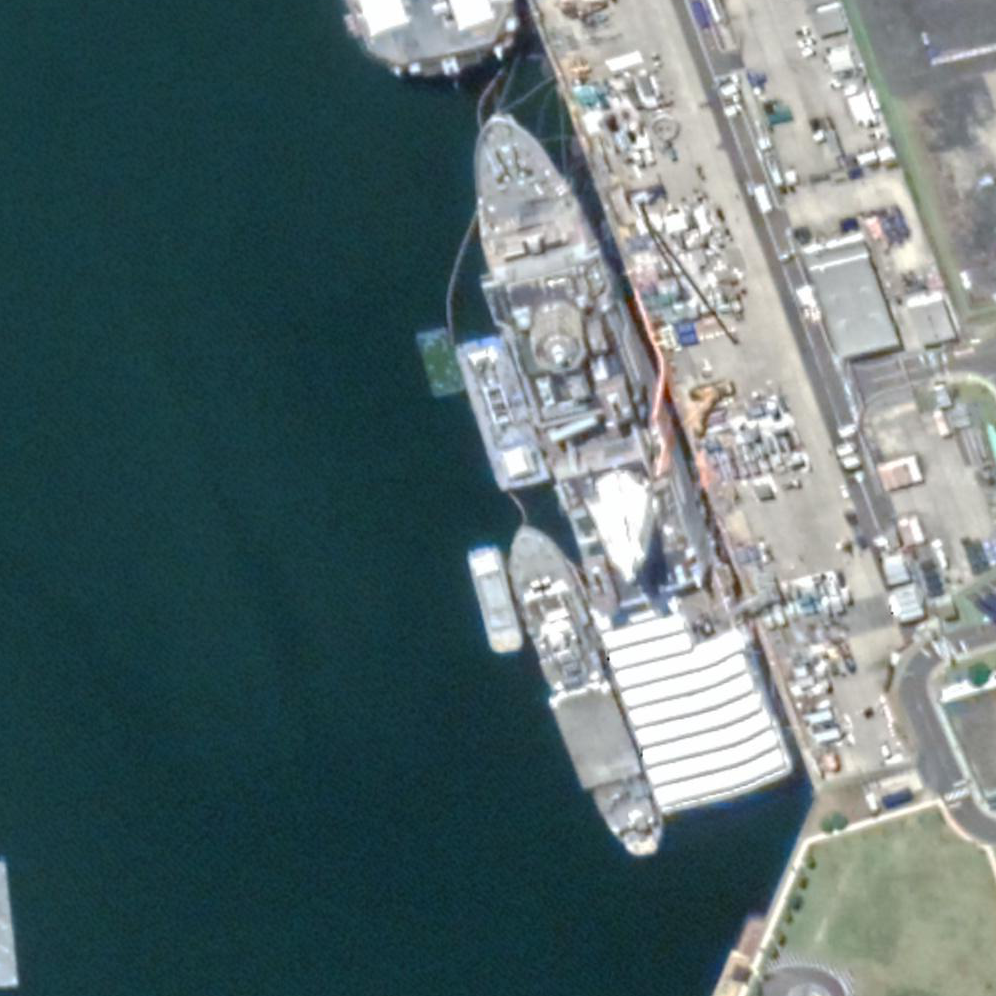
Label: combat